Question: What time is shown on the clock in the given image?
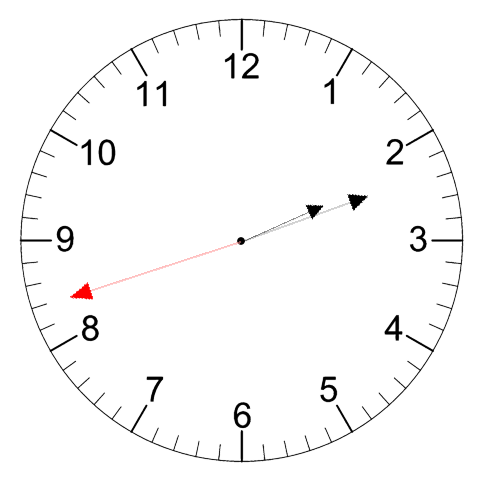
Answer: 02:11:42